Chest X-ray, AP view. Patient: 85 years old, sex M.
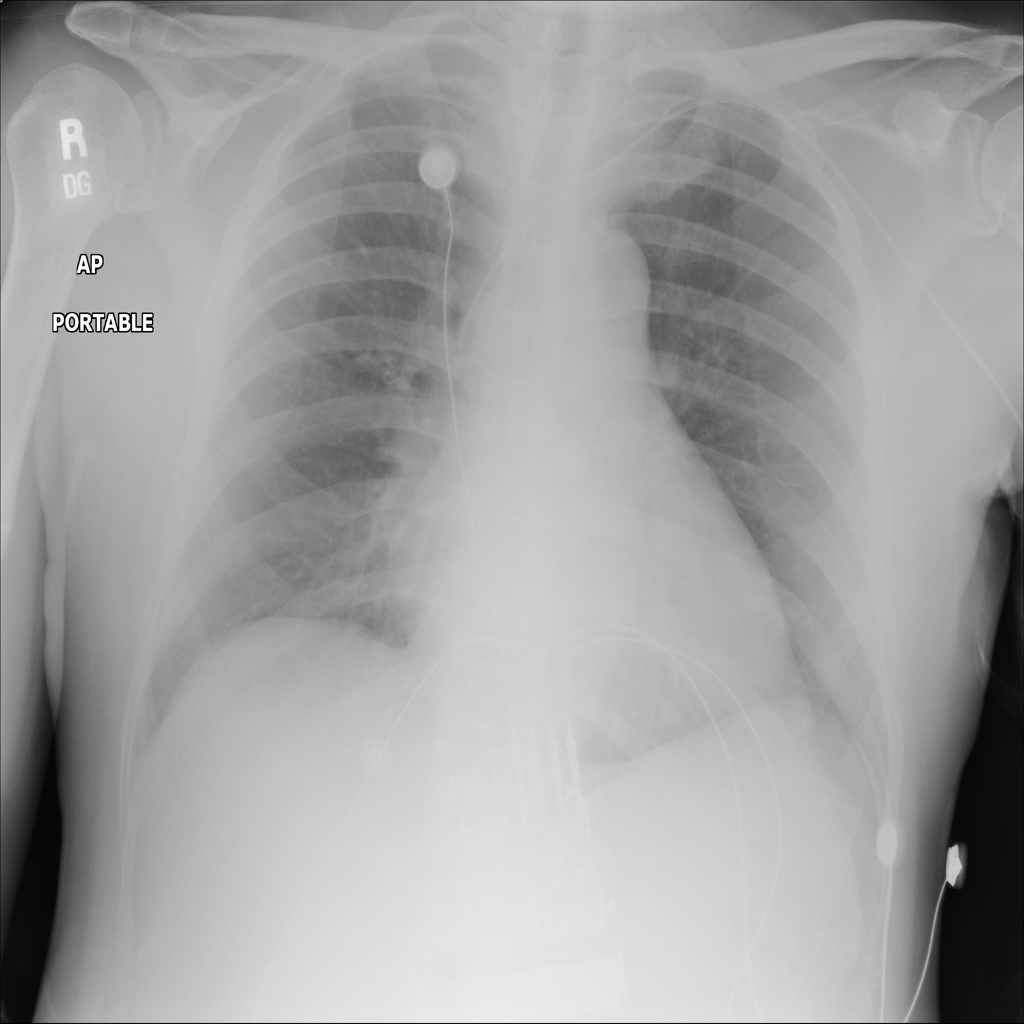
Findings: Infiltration